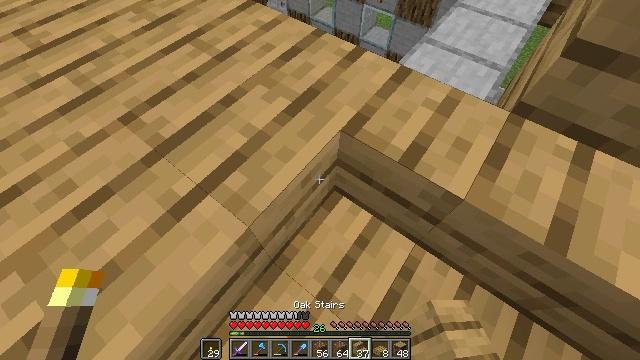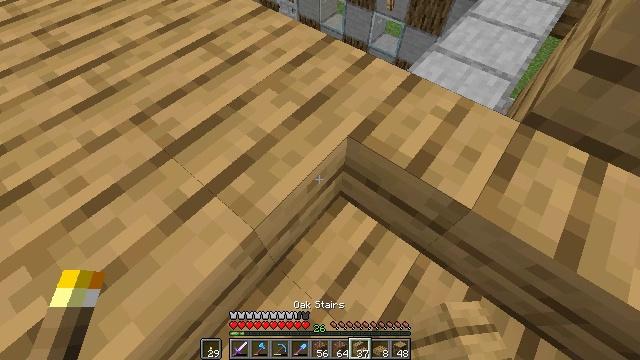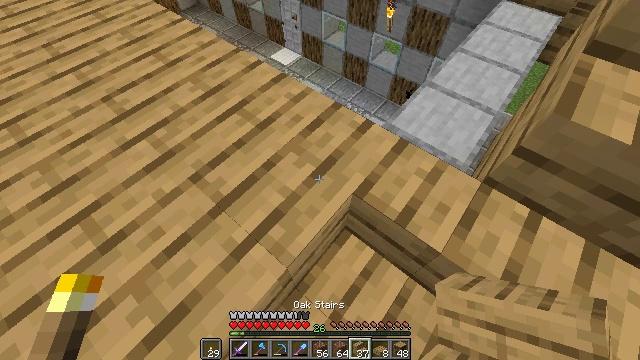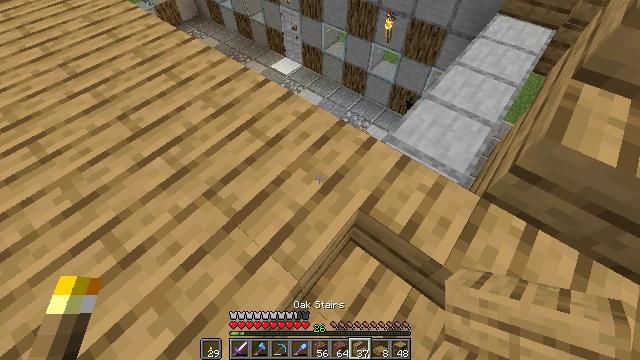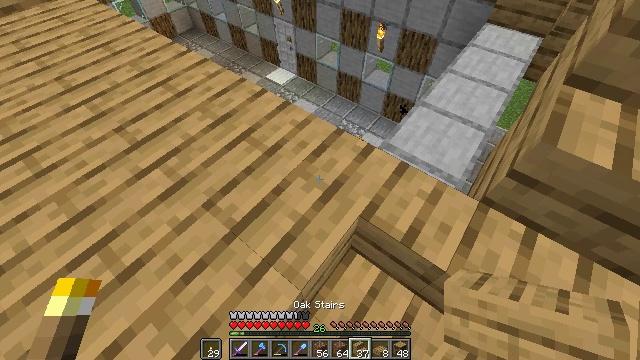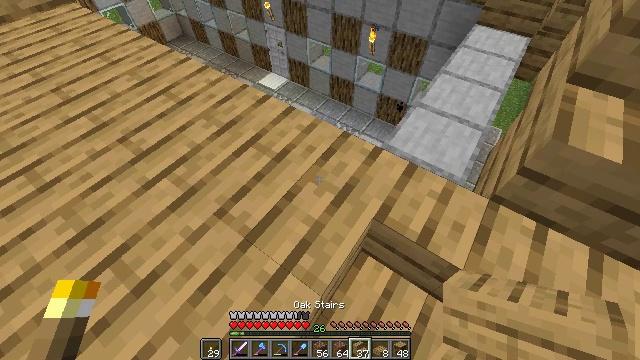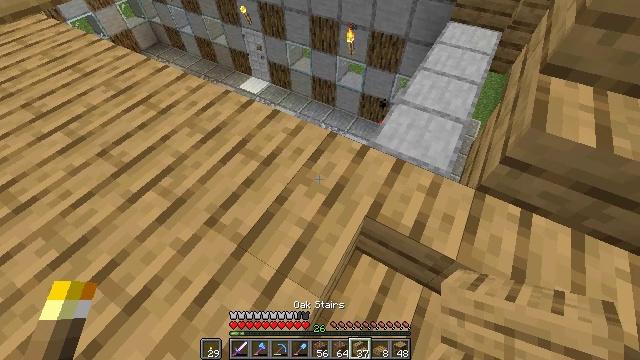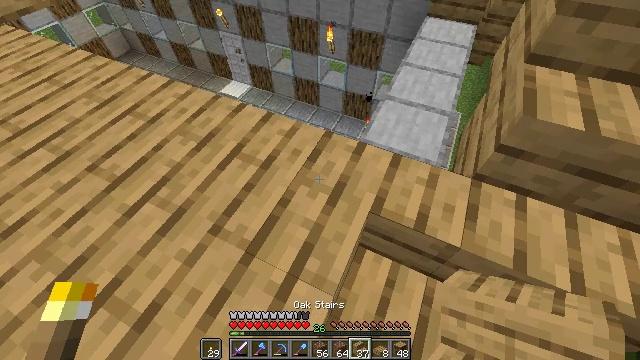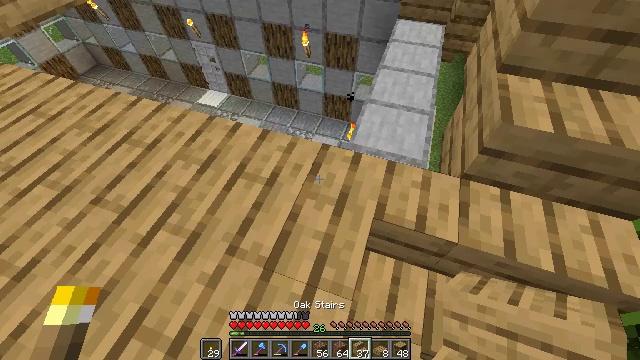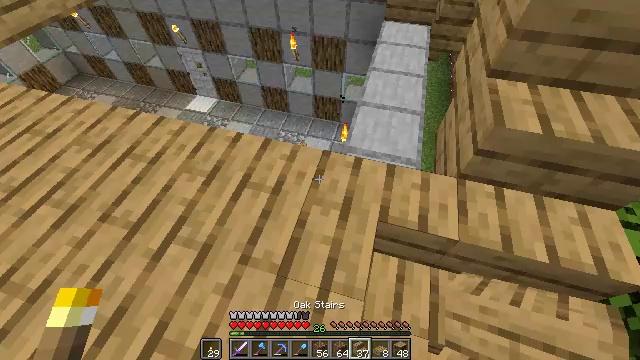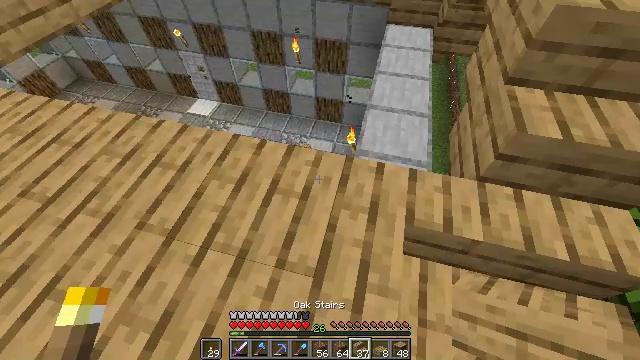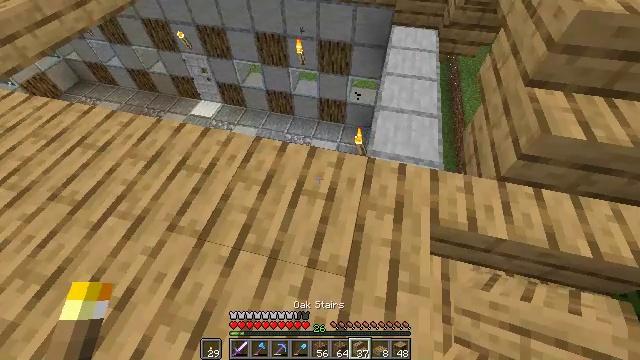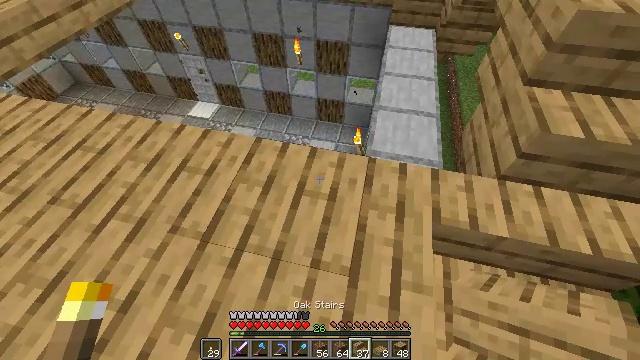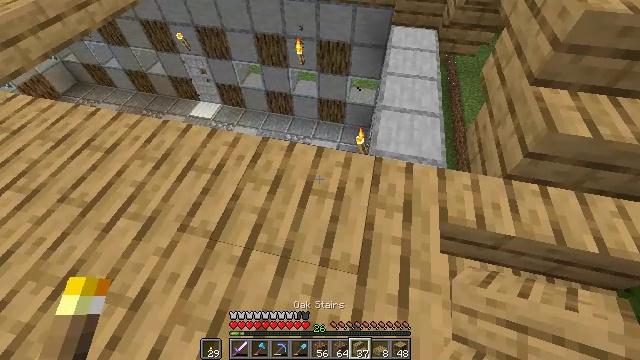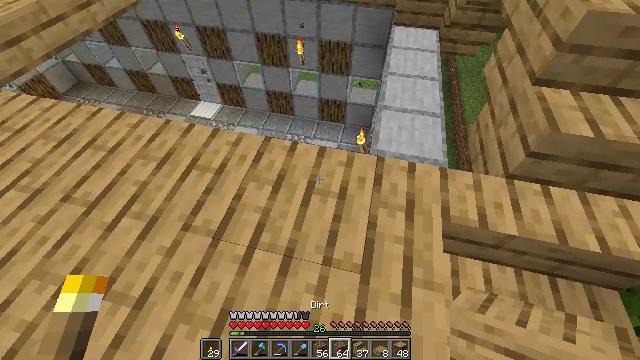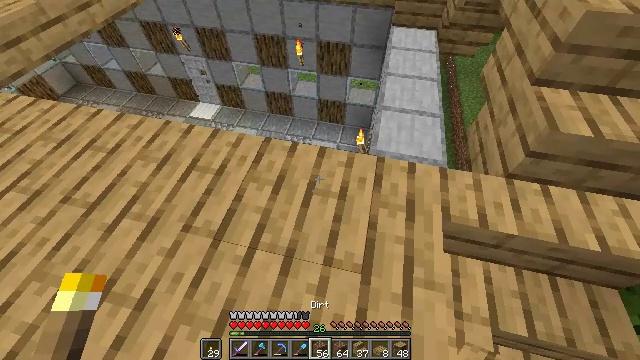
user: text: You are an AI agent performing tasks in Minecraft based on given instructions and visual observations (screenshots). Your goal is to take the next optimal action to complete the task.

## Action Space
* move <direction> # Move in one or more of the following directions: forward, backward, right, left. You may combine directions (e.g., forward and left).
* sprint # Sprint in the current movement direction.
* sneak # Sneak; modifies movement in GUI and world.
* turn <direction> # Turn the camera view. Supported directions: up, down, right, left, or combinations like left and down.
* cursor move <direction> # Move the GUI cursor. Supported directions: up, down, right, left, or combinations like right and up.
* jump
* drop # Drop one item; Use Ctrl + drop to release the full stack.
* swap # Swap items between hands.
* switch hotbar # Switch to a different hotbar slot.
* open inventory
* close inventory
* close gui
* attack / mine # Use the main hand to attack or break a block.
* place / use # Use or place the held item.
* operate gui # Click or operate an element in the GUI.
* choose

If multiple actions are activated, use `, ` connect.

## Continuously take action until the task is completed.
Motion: motion action
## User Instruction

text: Break the oak slab to get it back.
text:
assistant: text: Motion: move left, sneak, turn left and up
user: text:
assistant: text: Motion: move left, sneak
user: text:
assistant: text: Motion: move left, sneak, turn up
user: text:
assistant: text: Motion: move left, sneak, turn right and up
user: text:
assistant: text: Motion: move left, sneak, turn right
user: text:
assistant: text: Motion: move left, sneak, turn right
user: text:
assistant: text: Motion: move left, turn right
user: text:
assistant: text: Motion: move left, turn right
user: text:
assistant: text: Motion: move left, turn right
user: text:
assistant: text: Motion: move left, turn right
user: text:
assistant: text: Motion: no_op
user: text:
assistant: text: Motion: no_op
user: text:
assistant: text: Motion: no_op
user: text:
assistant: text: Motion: no_op
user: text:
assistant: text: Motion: no_op
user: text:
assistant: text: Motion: turn up
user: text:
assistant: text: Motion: no_op
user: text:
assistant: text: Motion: no_op
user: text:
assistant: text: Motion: no_op
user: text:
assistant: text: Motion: turn right
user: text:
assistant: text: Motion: turn right
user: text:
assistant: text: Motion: no_op
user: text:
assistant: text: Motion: no_op
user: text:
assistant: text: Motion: no_op
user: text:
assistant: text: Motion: no_op
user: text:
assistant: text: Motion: no_op
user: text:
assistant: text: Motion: no_op
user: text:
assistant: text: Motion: no_op
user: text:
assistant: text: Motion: no_op
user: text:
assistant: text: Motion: no_op